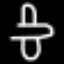
Label: airplane